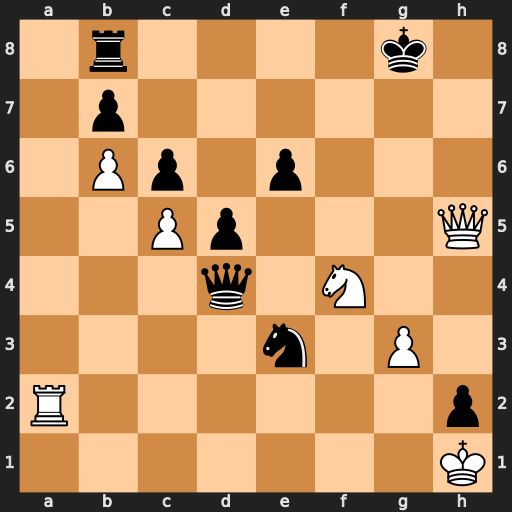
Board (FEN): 1r4k1/1p6/1Pp1p3/2Pp3Q/3q1N2/4n1P1/R6p/7K
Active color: w
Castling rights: -
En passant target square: -
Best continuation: Qg6+ Qg7 Qxe6+ Qf7 Qxe3